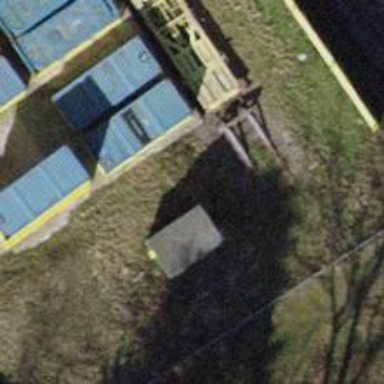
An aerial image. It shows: Railway buffer stop.